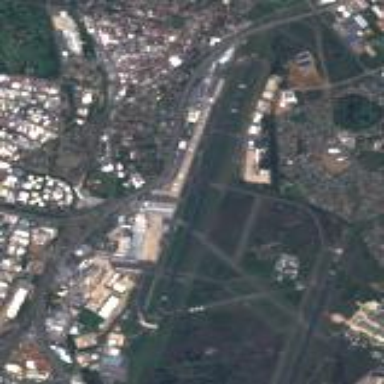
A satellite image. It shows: International aerodrome airport that is open to the public.